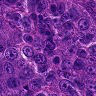
Metastatic tissue present: yes